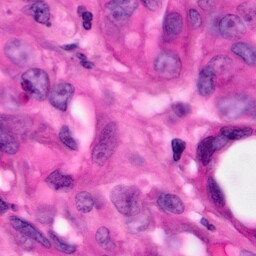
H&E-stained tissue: Pancreatic